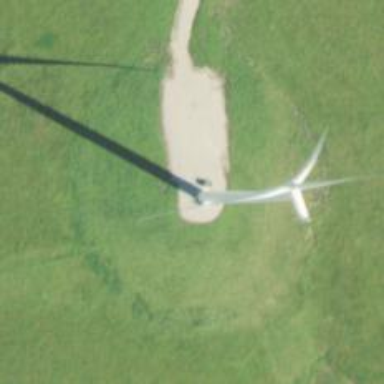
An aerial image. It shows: Wind power generator using wind turbines.